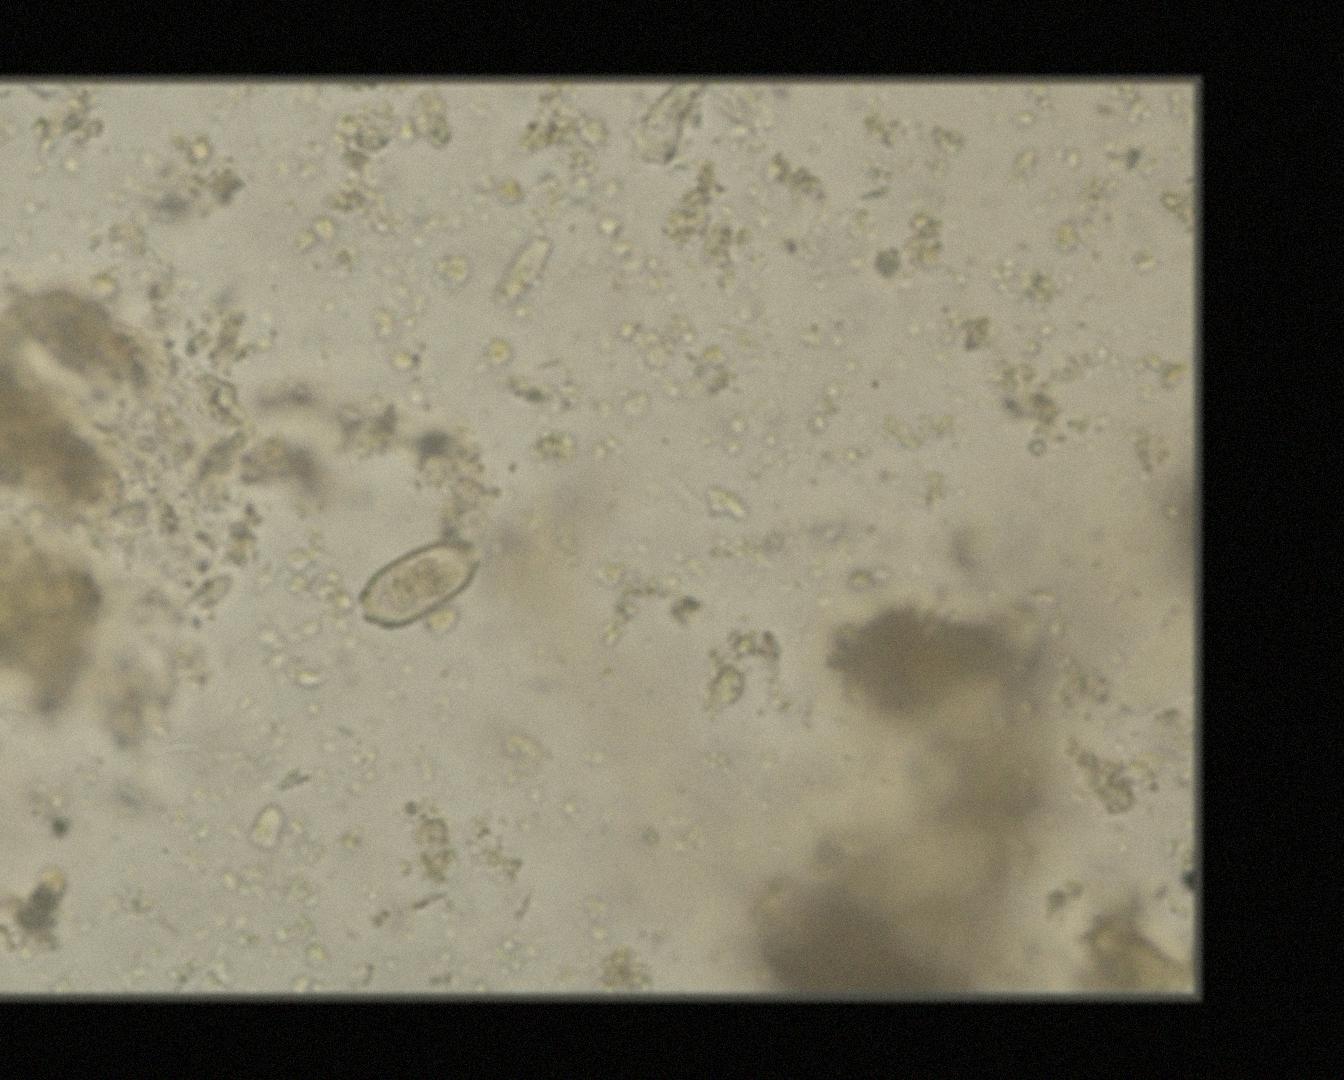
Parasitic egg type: Capillaria philippinensis